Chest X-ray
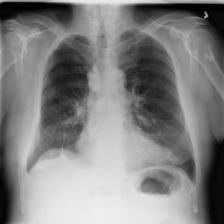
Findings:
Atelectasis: negative
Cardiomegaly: negative
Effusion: negative
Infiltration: negative
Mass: negative
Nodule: negative
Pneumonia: negative
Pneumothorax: negative
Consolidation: negative
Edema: negative
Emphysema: negative
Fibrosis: negative
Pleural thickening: positive
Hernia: negative